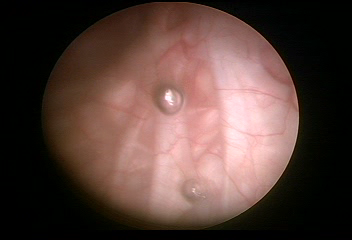
Modality: WLC
Class: Normal mucosa
Bladder cancer association: No